Question: I can not add gluonhq.charm elements or open gluon FXML with "charm-common-2.2.0.jar" library in my scene builder Builder 8.2 (I tried with 8.1.1 too).
When I add the jar file, nothing is added in the left section on scene builder.
But the jar is correctly added in the Library folder.
See image below

Or when I try to open a gluon FXLM, I have this exception :
'''
Caused by: java.lang.ClassNotFoundException: com.gluonhq.charm.glisten.mvc.View
'''
Can you help me ?
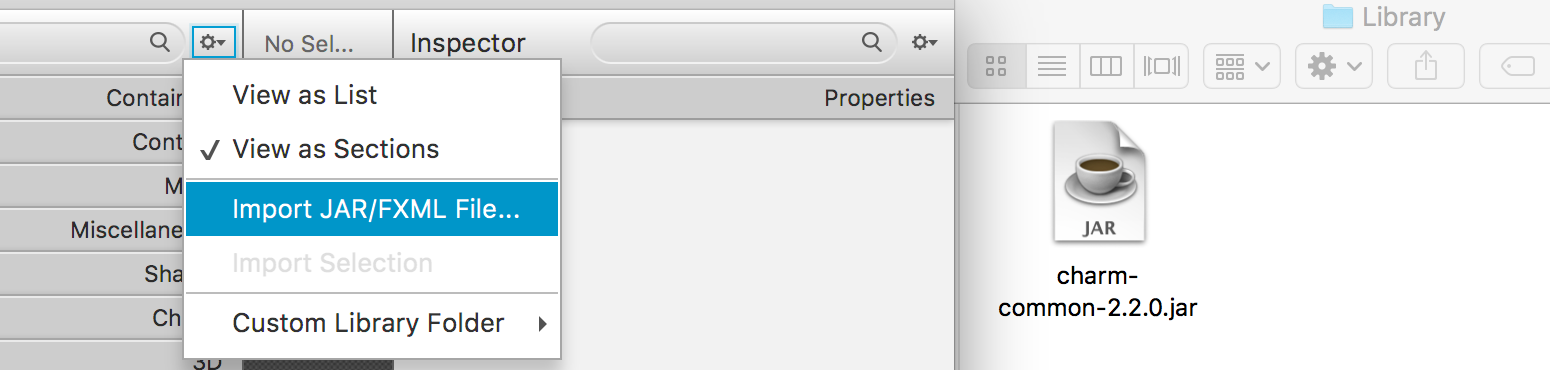
Answer: If you want Gluon's Charm library, you need 'com.gluonhq:charm:2.2.0', not 'charm-common'.
With Scene Builder <URL> it is easy to install.
You can follow the documentation <URL>. Basically, you will need to select 'JAR/FXML Manager', click on 'Search repositories', type 'charm', and select 'com.gluonhq:charm'.
<URL>
Click 'Add JAR' and you'll see all the components that can be added to the Custom Panel in Scene Builder. Finally, click on 'Import Components'.
<URL>